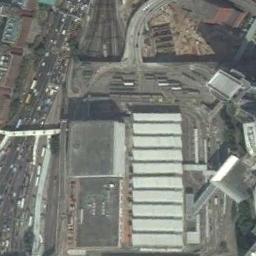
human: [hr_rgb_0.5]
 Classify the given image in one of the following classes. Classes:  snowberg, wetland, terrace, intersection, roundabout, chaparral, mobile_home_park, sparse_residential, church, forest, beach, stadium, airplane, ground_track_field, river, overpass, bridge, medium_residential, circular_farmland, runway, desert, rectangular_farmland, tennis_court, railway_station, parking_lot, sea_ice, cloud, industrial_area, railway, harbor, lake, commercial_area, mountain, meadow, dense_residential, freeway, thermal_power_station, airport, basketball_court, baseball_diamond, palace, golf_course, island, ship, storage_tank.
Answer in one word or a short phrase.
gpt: railway_station